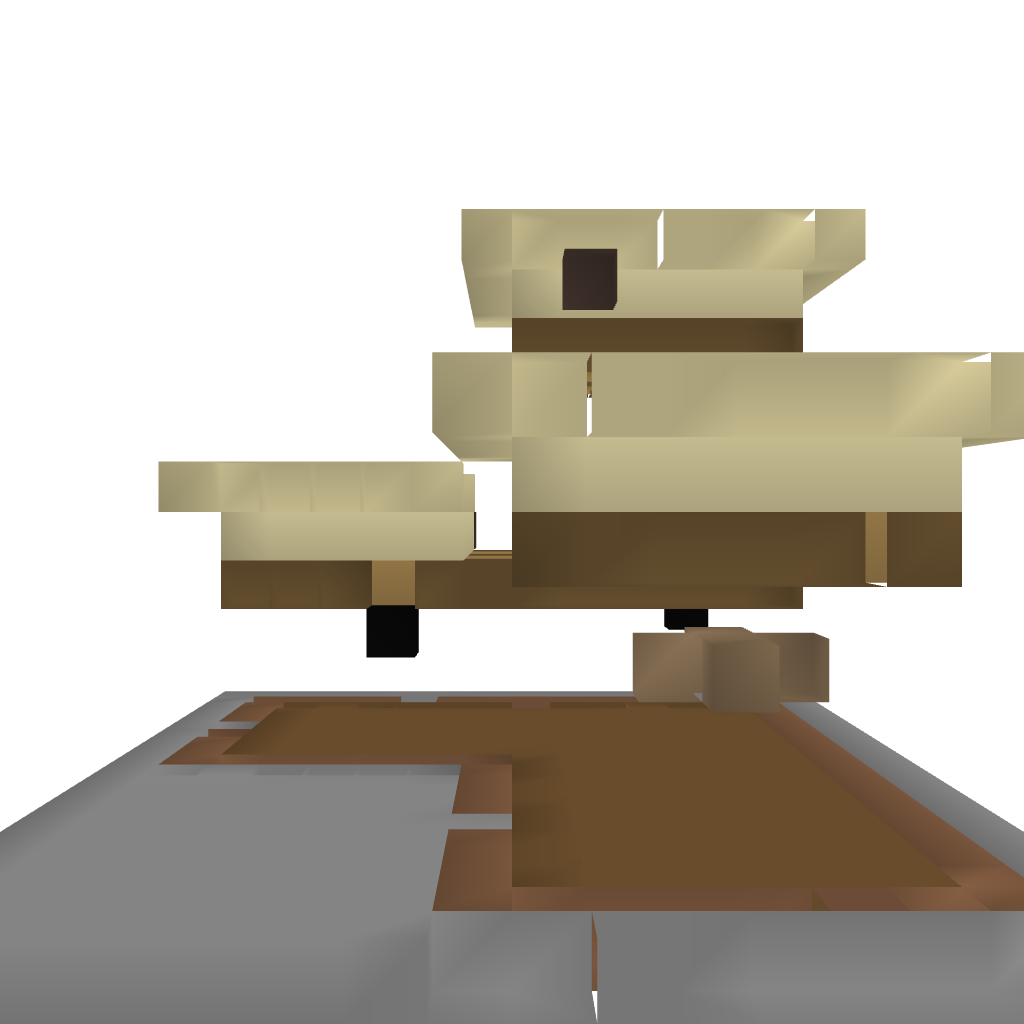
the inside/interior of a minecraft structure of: Adobe House